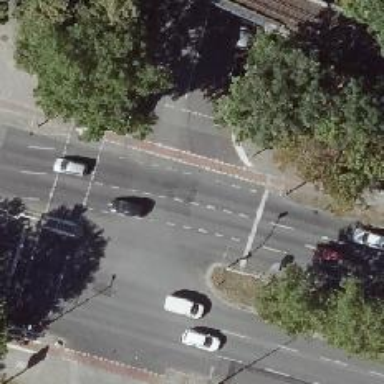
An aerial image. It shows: Crossing with traffic signals.